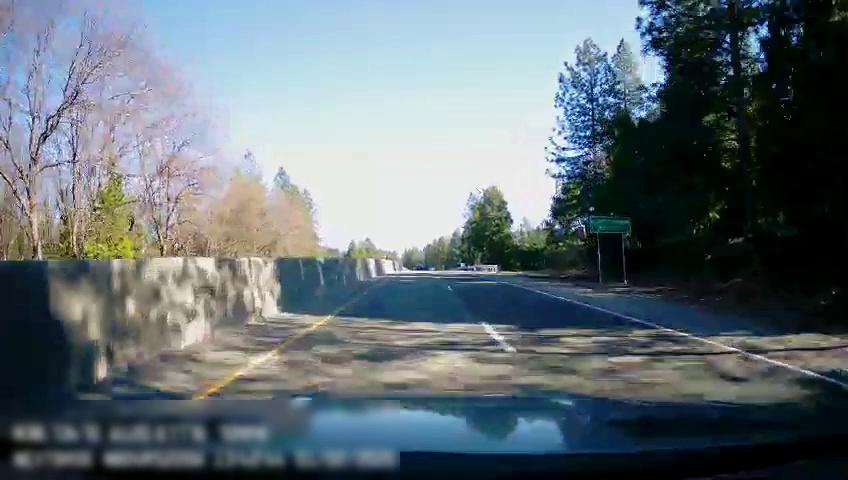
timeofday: Day
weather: Sunny
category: Drivable Space
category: Lanes | Alternate Lane
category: Lanes | Current Lane
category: Lanes | Alternate Lane
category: Traffic | Signs